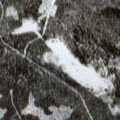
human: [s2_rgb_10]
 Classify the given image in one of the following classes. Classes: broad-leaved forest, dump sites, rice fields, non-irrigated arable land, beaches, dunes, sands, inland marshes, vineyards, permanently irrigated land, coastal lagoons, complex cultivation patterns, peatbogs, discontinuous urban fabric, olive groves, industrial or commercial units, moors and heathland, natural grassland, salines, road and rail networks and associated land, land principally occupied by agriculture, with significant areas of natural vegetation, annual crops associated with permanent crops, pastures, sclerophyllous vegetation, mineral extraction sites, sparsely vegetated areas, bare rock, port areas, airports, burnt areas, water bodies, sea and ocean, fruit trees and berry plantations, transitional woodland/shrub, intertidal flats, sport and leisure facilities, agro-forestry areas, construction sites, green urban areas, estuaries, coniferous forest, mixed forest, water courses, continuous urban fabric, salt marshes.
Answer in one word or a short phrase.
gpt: coniferous forest